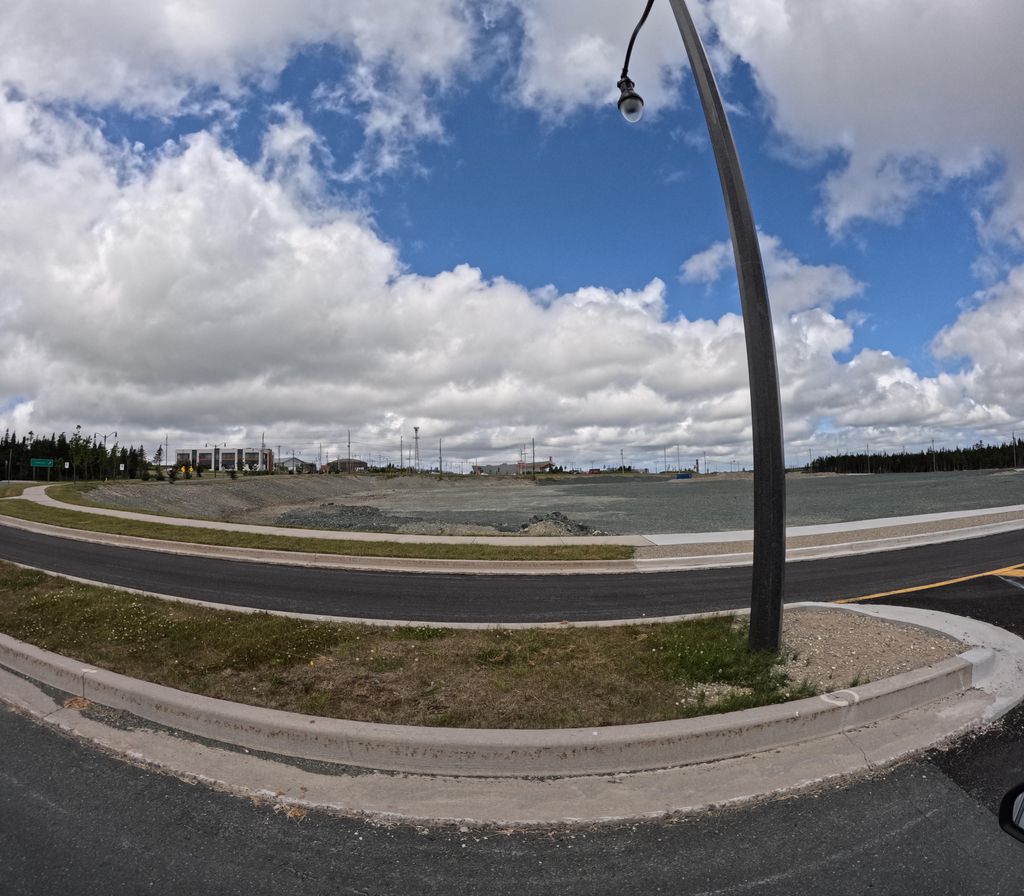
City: st_johns